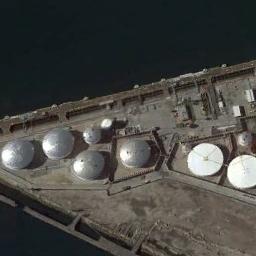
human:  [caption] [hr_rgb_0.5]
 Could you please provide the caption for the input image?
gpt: There are many storage tanks on the bare land next to the water .

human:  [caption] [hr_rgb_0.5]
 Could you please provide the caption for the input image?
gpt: In the open space surrounded by water there are many neatly arranged storage tanks of different sizes .

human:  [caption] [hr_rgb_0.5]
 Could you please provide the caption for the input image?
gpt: There are two identical storage tanks beside a white house .

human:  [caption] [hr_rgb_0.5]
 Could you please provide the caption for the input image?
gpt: There are many storage tanks of different sizes .

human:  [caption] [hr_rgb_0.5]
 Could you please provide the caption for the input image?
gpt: There are several storage tanks beside the river .